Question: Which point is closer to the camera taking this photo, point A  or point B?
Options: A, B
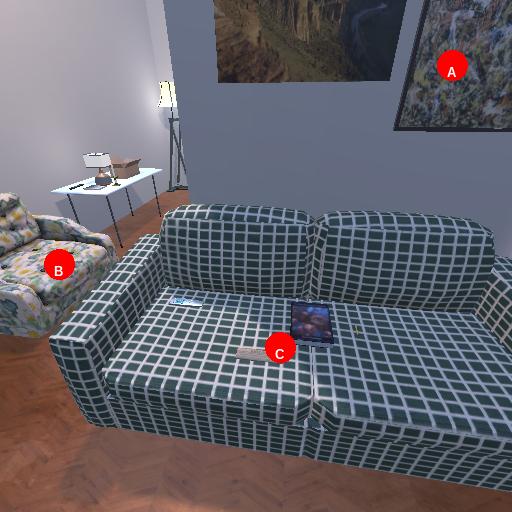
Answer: A